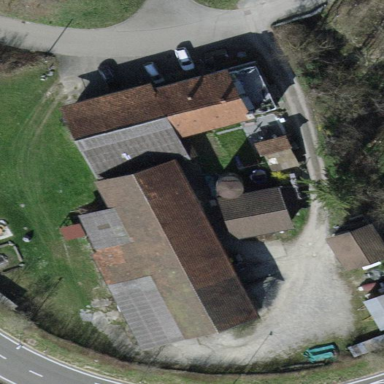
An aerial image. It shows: Farmyard area.